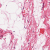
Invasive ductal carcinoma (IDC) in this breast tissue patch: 0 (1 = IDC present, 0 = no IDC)